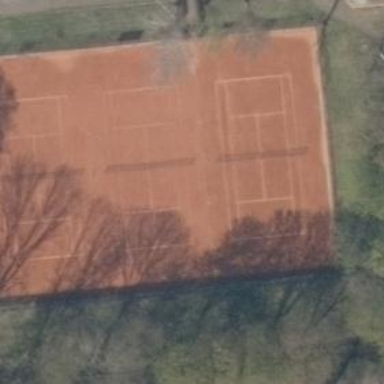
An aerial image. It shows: Tennis court on pitch.